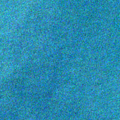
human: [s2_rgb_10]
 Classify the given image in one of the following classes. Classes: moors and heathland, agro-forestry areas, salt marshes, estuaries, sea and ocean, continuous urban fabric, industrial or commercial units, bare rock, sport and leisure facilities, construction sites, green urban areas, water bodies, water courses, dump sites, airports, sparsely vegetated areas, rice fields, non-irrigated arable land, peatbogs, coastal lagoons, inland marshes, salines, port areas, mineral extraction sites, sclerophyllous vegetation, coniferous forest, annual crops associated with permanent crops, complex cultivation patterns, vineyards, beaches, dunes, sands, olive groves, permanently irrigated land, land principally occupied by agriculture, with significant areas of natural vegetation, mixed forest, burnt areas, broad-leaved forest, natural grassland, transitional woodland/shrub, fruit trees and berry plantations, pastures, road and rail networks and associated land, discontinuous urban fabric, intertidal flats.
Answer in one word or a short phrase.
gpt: sea and ocean